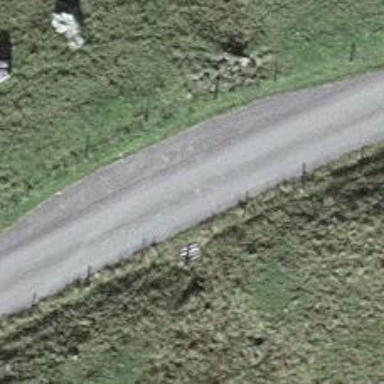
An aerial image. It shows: Passing place on the road.